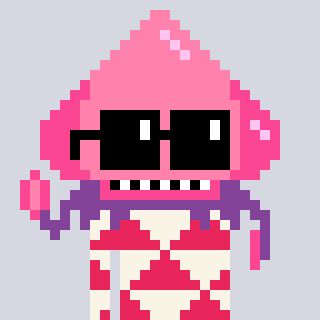
a pixel art character with square black sunglasses, a squid-shaped head and a redpinkish-colored body on a cool background